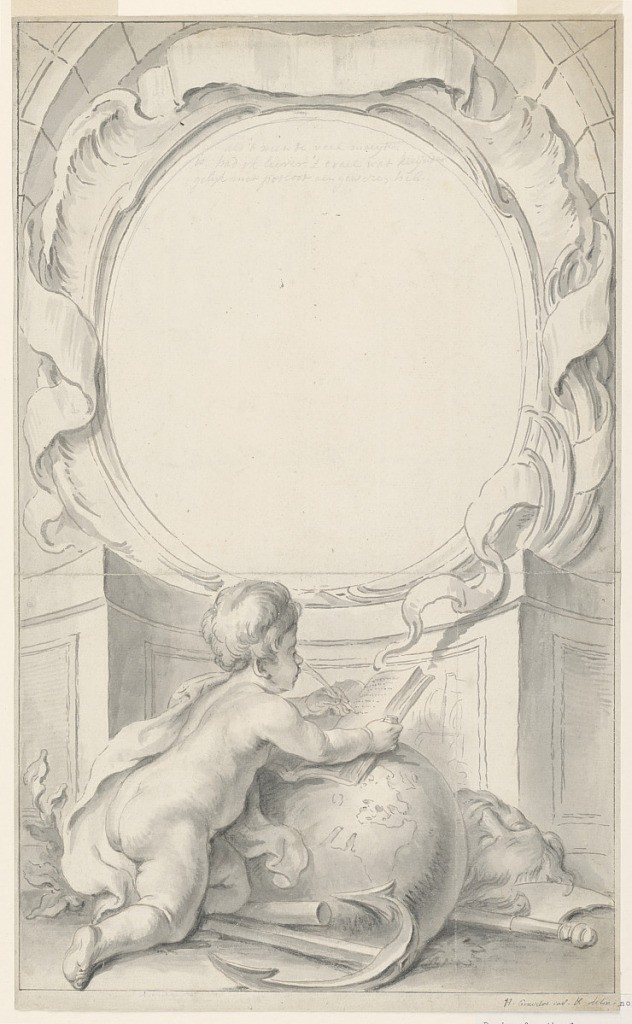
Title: Design for Frame Surrounding the Portrait of Sir Walter Raleigh
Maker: Gravelot, French, 1699 - 1773, active in England
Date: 1737–39
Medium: Pen and black ink, brush and wash, graphite, charcoal, red chalk on paper
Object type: Drawing
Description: Design for frame surrounding the portrait of Sir Walter Raleigh. A frame standing upon a concave dado before which a figure of a child or putto writes in a book, which he holds upon a globe. Framing lines and narrow paper margins.